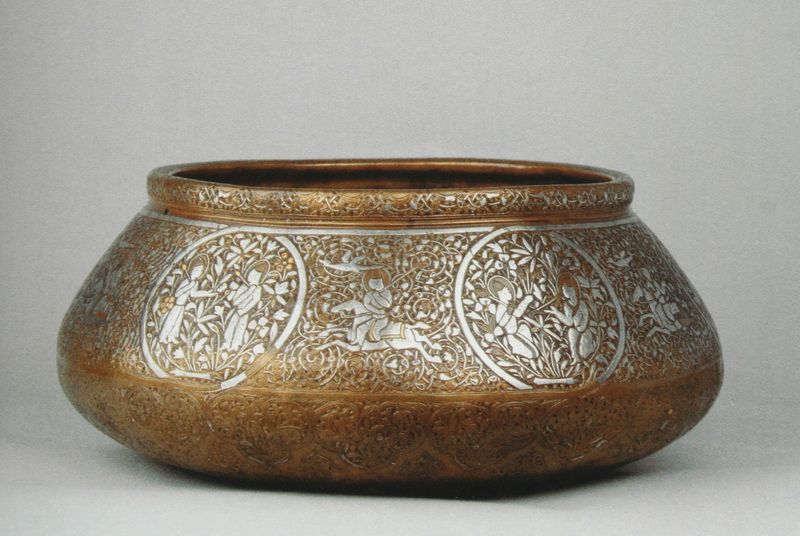
Titel: Wasserbecken
Standort: Berlin
Institution: Museum für Islamische Kunst
Schlagwörter: blätter, dunkel, flügel, mann, schatten, vogel, weiß, frauen, landschaft, menschen, blumen, braun, frau, grau, hell, licht, männer, schwarz, blüten, muster, ornament, mensch, schale, schüssel, silber, stehen, hals, vögel, flach, gold, sitzend, stehend, paar, pflanze, pflanzen, kreis, pferd, reiter, rund, garten, ranken, vase, zügel, topf, zwei, figuren, glanz, floral, ornamente, verzierung, metall, bauch, bronze, foto, fotografie, photographie, gefäß, messing, offen, motiv, orient, orientalisch, kupfer, knien, kreise, jagd, intarsie, intarsien, photo, verziert, öffnung, handwerk, nimbus, silbern, farbfoto, pfers, kniend, planzen, heilige, filigran, gefäße, punziert, szenen, spiralen, ziseliert, aufnahme, arabesken, konisch, elfenbein, bauchig, satteldecke, paare, behältnis, persisch, nimben, legierung, graviert, byzantinisch, ätzung, schweißnaht, fase, bauchvase, keramikgefäß